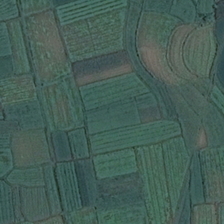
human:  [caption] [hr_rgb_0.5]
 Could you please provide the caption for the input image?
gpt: the farmland divided into rectangle and curve outlined green pieces of different shades .

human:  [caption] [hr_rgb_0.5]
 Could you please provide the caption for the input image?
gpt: here we can see a mostly green farmland separated as several blocks .

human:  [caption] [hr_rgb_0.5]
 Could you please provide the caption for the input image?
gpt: the farmland which is rectangular and arc is in various shades of green .

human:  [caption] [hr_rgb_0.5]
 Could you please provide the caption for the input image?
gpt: the farmland which is rectangle and arc is in various shades of green .

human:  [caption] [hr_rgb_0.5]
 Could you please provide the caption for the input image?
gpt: many pieces of green farmlands are together .